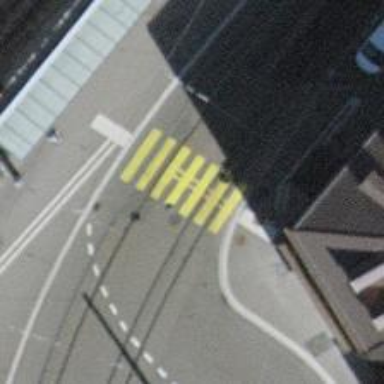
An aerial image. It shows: Crossing for the railway.